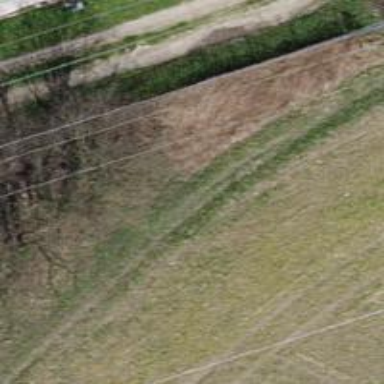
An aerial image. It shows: Grassy track with grade5 tracktype.